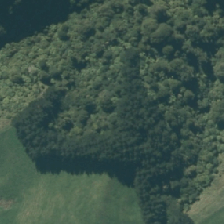
Land cover: indigenous_forest